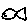
Label: fish